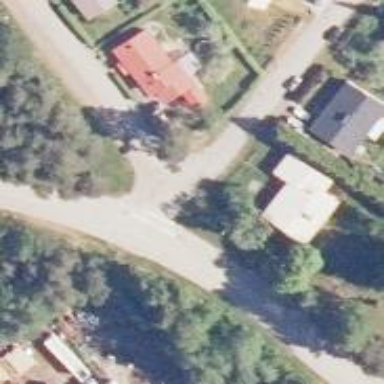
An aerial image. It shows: Residential road.